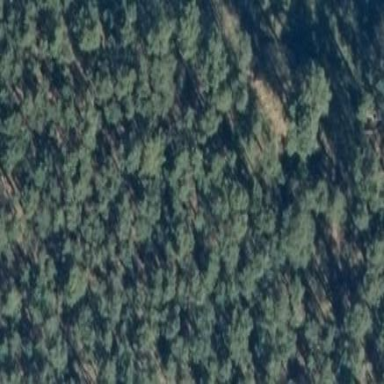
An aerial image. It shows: Forest area.